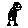
Label: bird